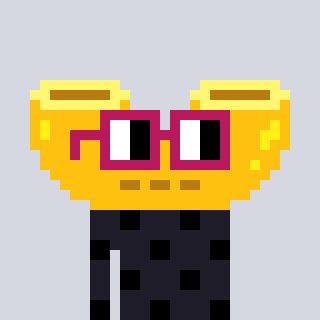
a pixel art character with square dark red glasses, a macaroni-shaped head and a grayscale-colored body on a cool background